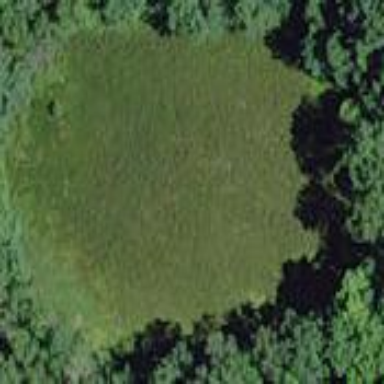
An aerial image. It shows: Bog wetland.